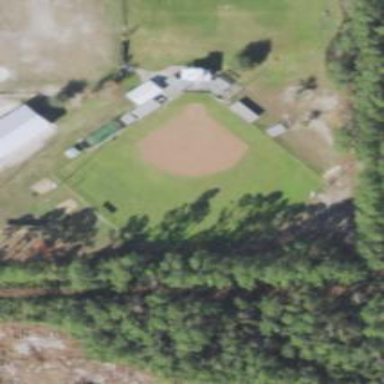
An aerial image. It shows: Stadium for softball games.